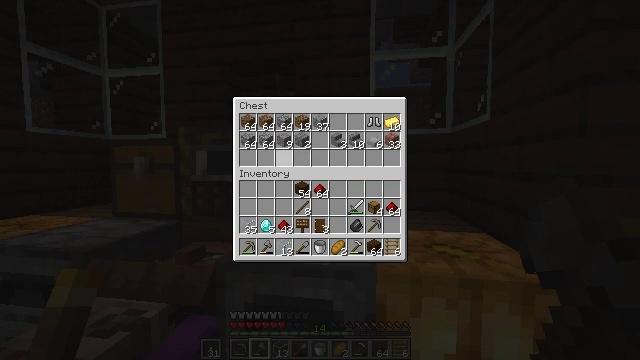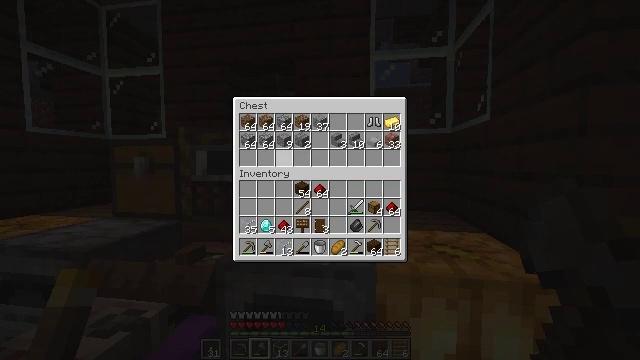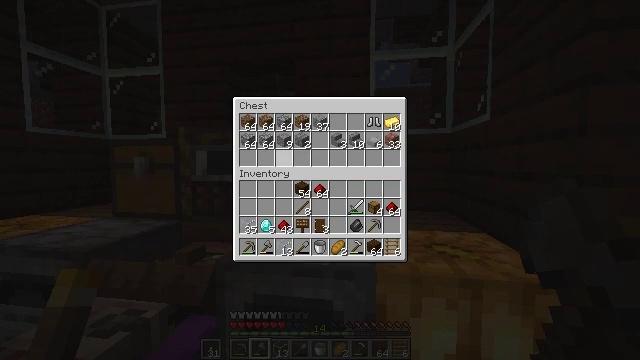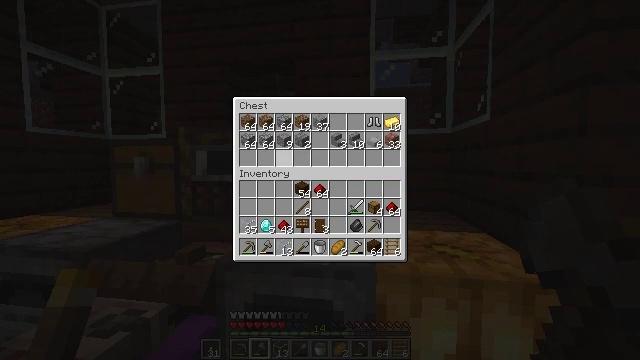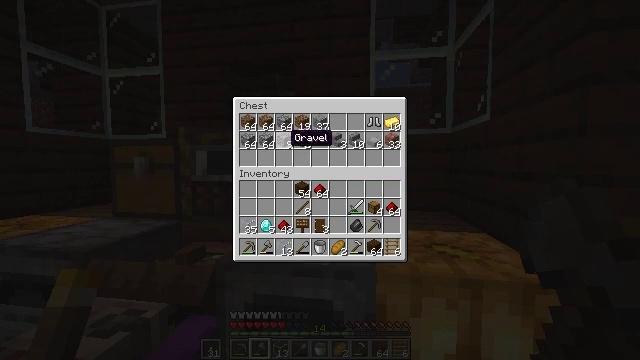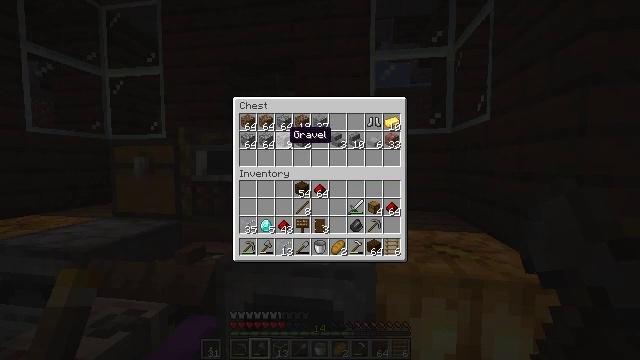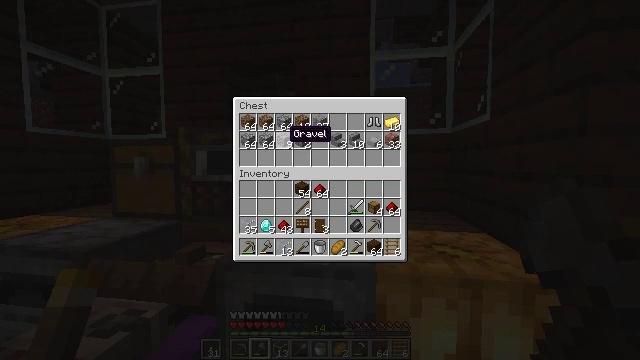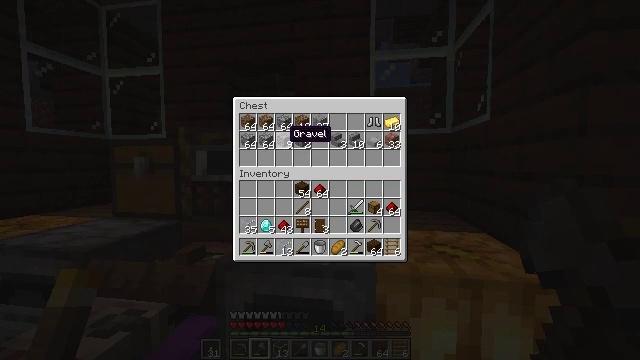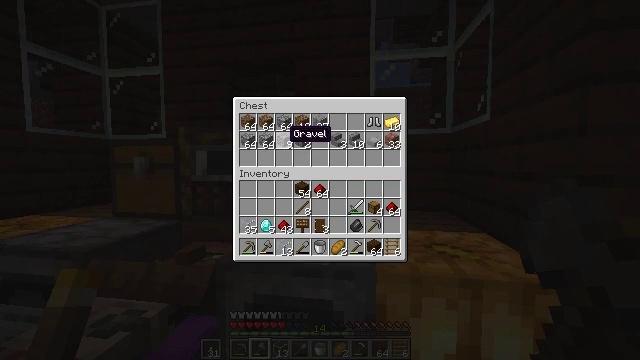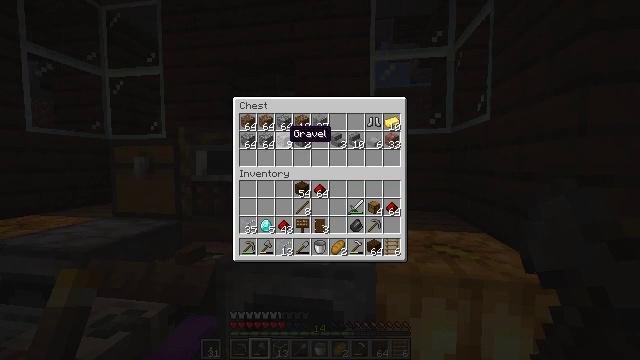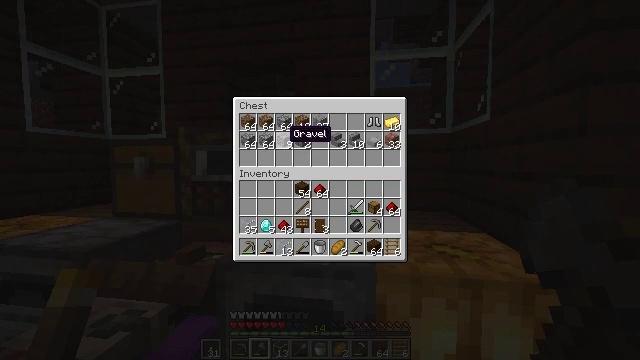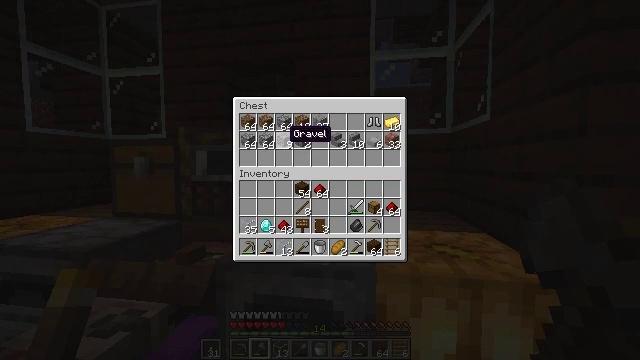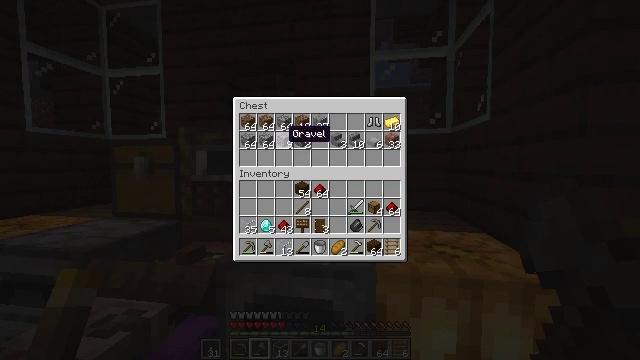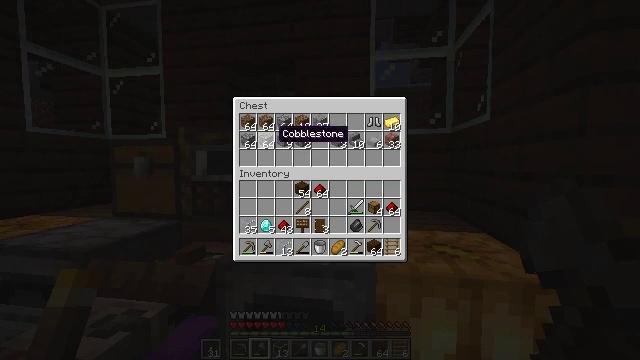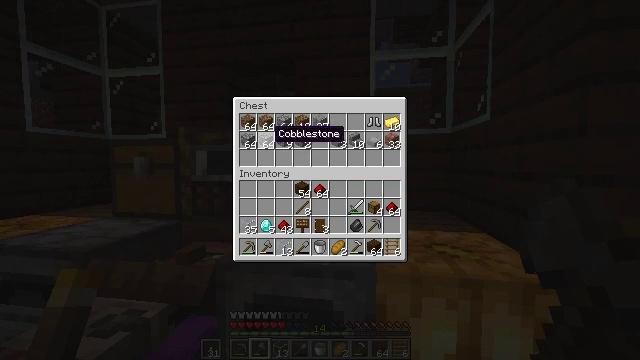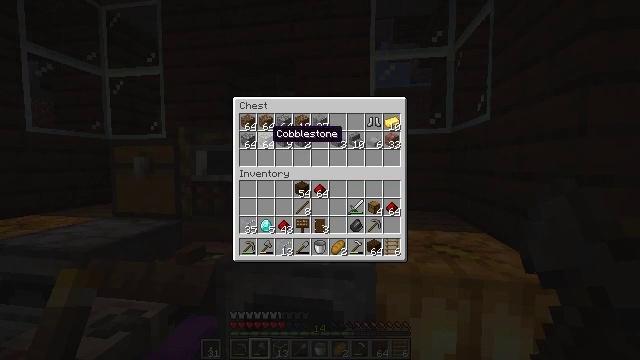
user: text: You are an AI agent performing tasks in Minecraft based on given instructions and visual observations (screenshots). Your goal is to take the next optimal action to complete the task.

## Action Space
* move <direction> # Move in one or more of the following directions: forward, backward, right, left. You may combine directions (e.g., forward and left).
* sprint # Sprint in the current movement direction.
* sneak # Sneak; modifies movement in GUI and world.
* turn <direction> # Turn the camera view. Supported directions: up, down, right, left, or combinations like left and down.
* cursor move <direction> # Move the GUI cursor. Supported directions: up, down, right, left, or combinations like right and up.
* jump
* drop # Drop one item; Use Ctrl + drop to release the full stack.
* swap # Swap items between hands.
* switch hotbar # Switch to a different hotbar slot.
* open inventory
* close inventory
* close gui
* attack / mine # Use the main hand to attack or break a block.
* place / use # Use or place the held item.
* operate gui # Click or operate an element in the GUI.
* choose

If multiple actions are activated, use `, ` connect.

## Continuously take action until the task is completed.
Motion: motion action
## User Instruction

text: Use cobblestones to craft a cobblestone wall.
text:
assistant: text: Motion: no_op
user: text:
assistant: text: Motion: no_op
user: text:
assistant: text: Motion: sneak
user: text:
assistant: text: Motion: sneak
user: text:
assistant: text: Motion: sneak
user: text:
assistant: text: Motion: sneak
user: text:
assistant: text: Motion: sneak
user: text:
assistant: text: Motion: sneak
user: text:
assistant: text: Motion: sneak
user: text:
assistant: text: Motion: sneak
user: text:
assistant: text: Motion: sneak
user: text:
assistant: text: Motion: sneak
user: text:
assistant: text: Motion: sneak, cursor move left
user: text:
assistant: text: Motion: sneak
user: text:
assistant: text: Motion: sneak
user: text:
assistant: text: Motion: sneak
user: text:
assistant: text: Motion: sneak
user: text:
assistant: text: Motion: sneak
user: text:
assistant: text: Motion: sneak
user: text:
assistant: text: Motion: sneak, operate gui
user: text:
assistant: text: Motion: sneak, operate gui
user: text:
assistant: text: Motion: sneak
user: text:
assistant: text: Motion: sneak
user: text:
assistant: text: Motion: sneak
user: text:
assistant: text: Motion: sneak
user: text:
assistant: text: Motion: sneak
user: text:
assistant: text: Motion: sneak
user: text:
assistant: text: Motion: sneak
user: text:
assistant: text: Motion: no_op
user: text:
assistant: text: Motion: no_op